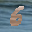
Label: 6